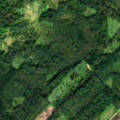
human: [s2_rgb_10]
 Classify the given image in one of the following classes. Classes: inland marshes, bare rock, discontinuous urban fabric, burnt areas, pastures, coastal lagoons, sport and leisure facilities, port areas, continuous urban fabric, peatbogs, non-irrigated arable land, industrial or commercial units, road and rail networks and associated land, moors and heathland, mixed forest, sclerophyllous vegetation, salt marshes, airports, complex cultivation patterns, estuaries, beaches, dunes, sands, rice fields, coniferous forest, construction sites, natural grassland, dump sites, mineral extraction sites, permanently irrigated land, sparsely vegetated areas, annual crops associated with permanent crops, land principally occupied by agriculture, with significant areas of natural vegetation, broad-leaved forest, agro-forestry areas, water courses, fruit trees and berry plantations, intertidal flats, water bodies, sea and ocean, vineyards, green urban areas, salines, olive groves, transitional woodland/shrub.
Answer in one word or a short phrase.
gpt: land principally occupied by agriculture, with significant areas of natural vegetation, broad-leaved forest, mixed forest, transitional woodland/shrub